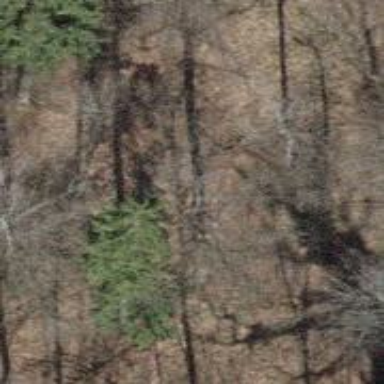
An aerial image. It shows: Path on the ground with tracktype grade4. It seems like overgrowing forest track.